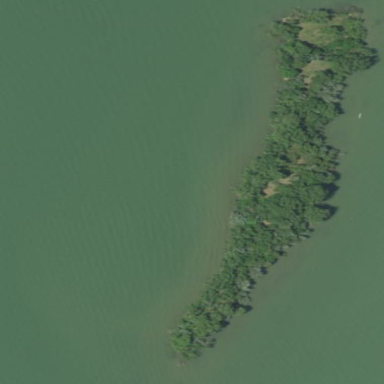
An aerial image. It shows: Islet.